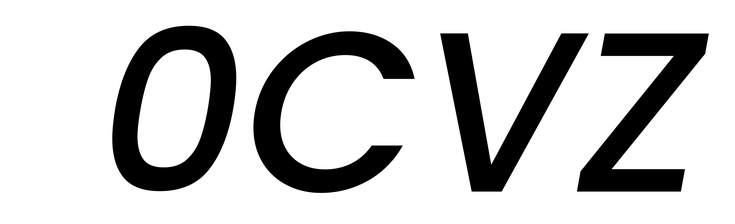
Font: Poppins-MediumItalic